Question: I am trying to change the port of my server using a remote request.
When I do that it seems that everything is ok but when I try to connect I get an exception.
If I close(terminate process) and then open(start process) the server with the new port everything works fine(the clients manages to connect).
'''
internal class Program
{
private static IDisposable _webApp = null;
static void Main(string[] args)
{
var uri = Start(8089);
Stop();
var uri = Start(8089);
Console.WriteLine("Press enter to exit");
Console.ReadLine();
}
private static string Start(int port)
{
var options = new StartOptions();
var uri = string.Format("http://*:{0}/", port);
options.Urls.Add(uri);
options.Settings.Add(typeof(ITraceOutputFactory).FullName, typeof(NullTraceOutputFactory).AssemblyQualifiedName);// disable built-in owin tracing by using a null traceoutput
var startup = new Startup
{
Restart = Restart
};
_webApp = WebApp.Start(options, startup.Configuration);
Trace.Listeners.Remove("HostingTraceListener"); // remove the built-in owin listener
Console.WriteLine("Server running at " + uri);
return uri;
}
private static void Stop()
{
_webApp.Dispose();
}
private static string Restart(int port)
{
Stop();
var uri = Start(port);
return uri;
}
internal class NullTraceOutputFactory : ITraceOutputFactory
{
public TextWriter Create(string outputFile)
{
return StreamWriter.Null;
}
}
}
[HubName("Configuration")]
public class ConfigurationHub : Hub
{
private Func<int, string> _restart;
public ConfigurationHub(Func<int, string> restart)
{
_restart = restart;
}
public void ChangePort(int port)
{
Console.WriteLine("Port: " + port);
_restart(port);
}
}
internal class Startup
{
public Func<int, string> Restart;
public void Configuration(IAppBuilder app)
{
GlobalHost.DependencyResolver.Register(typeof(ConfigurationHub),
() => new ConfigurationHub(Restart));
app.UseCors(CorsOptions.AllowAll);
//app.UseWelcomePage();
var hubConfiguration = new HubConfiguration
{
EnableJSONP = true,
#if DEBUG
EnableDetailedErrors = true
#endif
};
app.MapSignalR(hubConfiguration);
}
}
'''
'''
public partial class Form1 : Form
{
private IHubProxy _configurationProxy = null;
private HubConnection _hubConnection;
private const string CATEGORY = "ABCD";
public Form1()
{
InitializeComponent();
CreateProxy(8089);
_hubConnection.Start().Wait();
}
private void btnChangePort_Click(object sender, EventArgs e)
{
var newPort = Int32.Parse(btnChangePort.Tag as string);
_configurationProxy.Invoke("ChangePort", newPort);
_hubConnection.Stop();
_hubConnection.Dispose();
_hubConnection = null;
CreateProxy(newPort);
_hubConnection.Start().Wait(); // <= Exception when clicking the button
}
private void CreateProxy(int newPort)
{
//var address = "127.0.0.1";
var address = "192.168.0.100";
var port = newPort;
var config =
new
{
Name = "Configuration",
Pattern = "http://{0}:{1}",
Address = address,
Port = newPort,
QueryString = new Dictionary<string, string> { { "version", "1.0" } },
Methods = new[]
{
"notifyWrongVersion",
#if ERROR
"notifyConnected",
#endif
//"status",
"notifyByeBye"
},
MethodsCallbacks = new Action[]
{
() => Console.WriteLine("{0}: You are using the wrong version!", CATEGORY),
#if ERROR
() => Trace.WriteLine("Connected to server! HOORAY!", Categories.CATEGORY_THIS),
#endif
() =>
Console.WriteLine("{0}: Bye bye from the server. Thank you for discnnecting.", CATEGORY)
},
};
var url = String.Format(config.Pattern, config.Address, config.Port);
_hubConnection = new HubConnection(url);
_hubConnection.TraceLevel = TraceLevels.All;
_hubConnection.TraceWriter = Console.Out;
_configurationProxy = _hubConnection.CreateHubProxy(config.Name);
}
}
'''

Started with port 8089 on client and server
Pressed the button on client and server changed to 8088
Closed the client
Opened the client with port 8088.
> 14:04:18.<PHONE> - null - ChangeState(Disconnected, Connecting)
14:04:18.<PHONE> - 708038b9-66b0-4cc2-95ac-de45411e453c - WS
Connecting to:
ws://192.168.250.9:8088/signalr/connect?clientProtocol=1.4&transport=webSockets&connectionData=[{"Name":"Configuration"}]&connectionToken=AQAAANCMnd8BFdERjHoAwE%2FCl%2BsBAAAAVaJK6bsSpkyFVlk1Ej463gAAAAACAAAAAAADZgAAwAAAABAAAAAcSxXM3loQOfD31c8mYLdqAAAAAASAAACgAAAAEAAAAISDmfaiIg%2By%2FVt3bBI%2BZkAoAAAAd%2FngqVkiFGH55BN9NOW4nljYZzHBBwoTLxNwrj%2B31AiShmmgS6euMBQAAADjFYeiwsjjJ%2BRVX92GYdozAkKthw%3D%3D
14:04:23.<PHONE> - 708038b9-66b0-4cc2-95ac-de45411e453c - Auto: Failed
to connect to using transport webSockets. System.TimeoutException:
Transport timed out trying to connect 14:04:23.<PHONE> -
708038b9-66b0-4cc2-95ac-de45411e453c - SSE: GET
<URL>{"Name":"Configuration"}]&connectionToken=AQAAANCMnd8BFdERjHoAwE%2FCl%2BsBAAAAVaJK6bsSpkyFVlk1Ej463gAAAAACAAAAAAADZgAAwAAAABAAAAAcSxXM3loQOfD31c8mYLdqAAAAAASAAACgAAAAEAAAAISDmfaiIg%2By%2FVt3bBI%2BZkAoAAAAd%2FngqVkiFGH55BN9NOW4nljYZzHBBwoTLxNwrj%2B31AiShmmgS6euMBQAAADjFYeiwsjjJ%2BRVX92GYdozAkKthw%3D%3D
14:04:23.<PHONE> - 708038b9-66b0-4cc2-95ac-de45411e453c - WS:
OnClose() 14:04:23.<PHONE> - 708038b9-66b0-4cc2-95ac-de45411e453c -
SSE: OnMessage(Data: initialized) 14:04:28.<PHONE> -
708038b9-66b0-4cc2-95ac-de45411e453c - Auto: Failed to connect to
using transport serverSentEvents. System.TimeoutException: Transport
timed out trying to connect 14:04:28.<PHONE> -
708038b9-66b0-4cc2-95ac-de45411e453c - LP Connect:
<URL>{"Name":"Configuration"}]&connectionToken=AQAAANCMnd8BFdERjHoAwE%2FCl%2BsBAAAAVaJK6bsSpkyFVlk1Ej463gAAAAACAAAAAAADZgAAwAAAABAAAAAcSxXM3loQOfD31c8mYLdqAAAAAASAAACgAAAAEAAAAISDmfaiIg%2By%2FVt3bBI%2BZkAoAAAAd%2FngqVkiFGH55BN9NOW4nljYZzHBBwoTLxNwrj%2B31AiShmmgS6euMBQAAADjFYeiwsjjJ%2BRVX92GYdozAkKthw%3D%3D
14:04:33.<PHONE> - 708038b9-66b0-4cc2-95ac-de45411e453c - Auto: Failed
to connect to using transport longPolling. System.TimeoutException:
Transport timed out trying to connect 14:04:33.<PHONE> -
708038b9-66b0-4cc2-95ac-de45411e453c - Disconnected 14:04:33.<PHONE> -
708038b9-66b0-4cc2-95ac-de45411e453c -
Transport.Dispose(708038b9-66b0-4cc2-95ac-de45411e453c)
14:04:33.<PHONE> - 708038b9-66b0-4cc2-95ac-de45411e453c - Closed
after 3 times getting this error I get also this:
> 14:14:24.<PHONE> - null - OnError(System.TimeoutException: The client
has been inactive since 31/05/2015 14:13:27 and it has exceeded the
inactivity timeout of 00:00:50. Stopping the connection.)
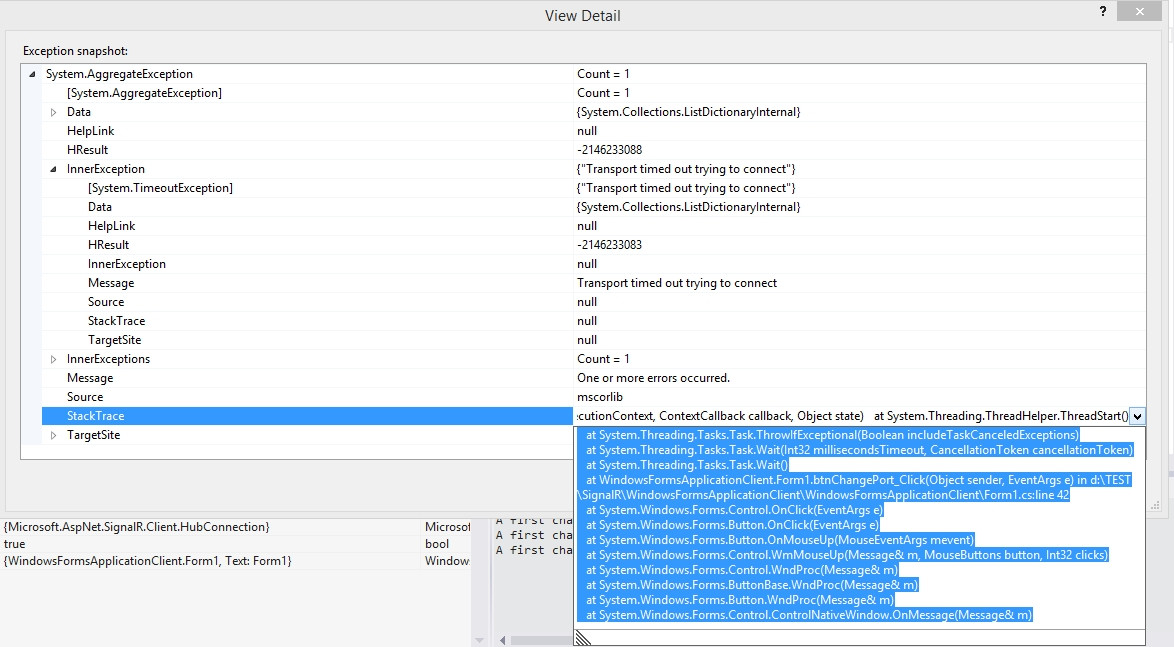
Answer: I managed to make it work doing following changes:
1) Let client and server have time to finish before disconnecting (client) or disposing (server)
Server:
'''
public void ChangePort(int port)
{
Console.WriteLine("Received ChangePort request: " + port);
Task.Delay(500).ContinueWith(_ => _restart(port));
}
'''
Client:
'''
_configurationProxy.Invoke("ChangePort", port)
.ContinueWith(task =>
{
if (task.IsFaulted)
{
Console.WriteLine("ChangePort faulted: {0}", task.Exception.Flatten());
}
_hubConnection.Stop();
_hubConnection.Dispose();
_hubConnection = null;
}).Wait();
'''
2) It seems there is an issue with 'DependencyResolver' being disposed during server dispose and never coming back (see this <URL> describes very similar issue you are having. This is solution:
'''
internal class Startup
{
public Func<int, string> Restart;
public void Configuration(IAppBuilder app)
{
var resolver = new DefaultDependencyResolver();
resolver.Register(typeof(ConfigurationHub), () => new ConfigurationHub(Restart));
var hubConfiguration = new HubConfiguration
{
EnableJSONP = true,
EnableDetailedErrors = true,
Resolver = resolver
};
app.MapSignalR(hubConfiguration);
}
}
'''